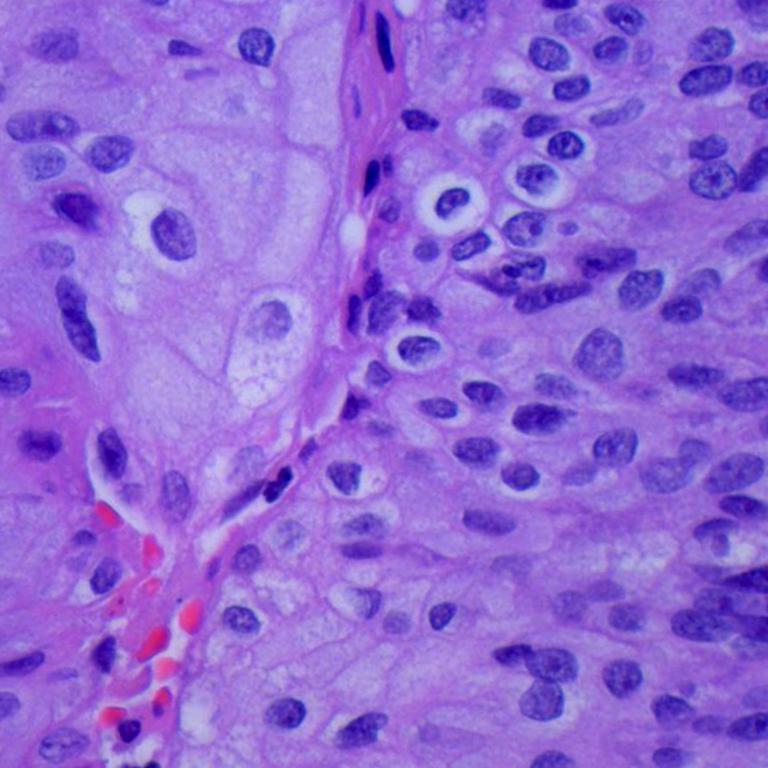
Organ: lung
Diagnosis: squamous carcinomas